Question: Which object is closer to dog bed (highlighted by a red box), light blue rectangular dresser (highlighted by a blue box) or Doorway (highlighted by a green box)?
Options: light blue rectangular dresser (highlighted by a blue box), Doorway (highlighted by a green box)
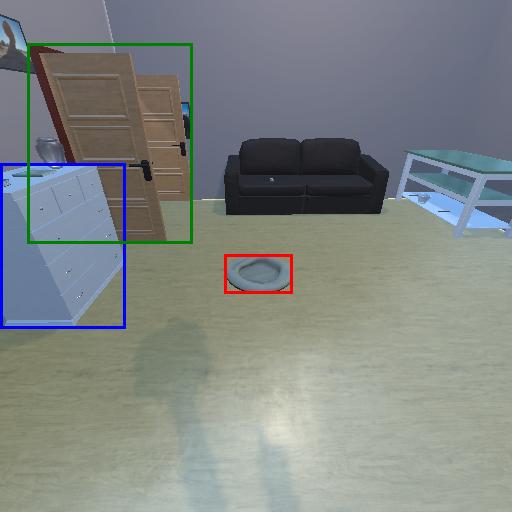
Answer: light blue rectangular dresser (highlighted by a blue box)